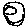
Label: smiley face